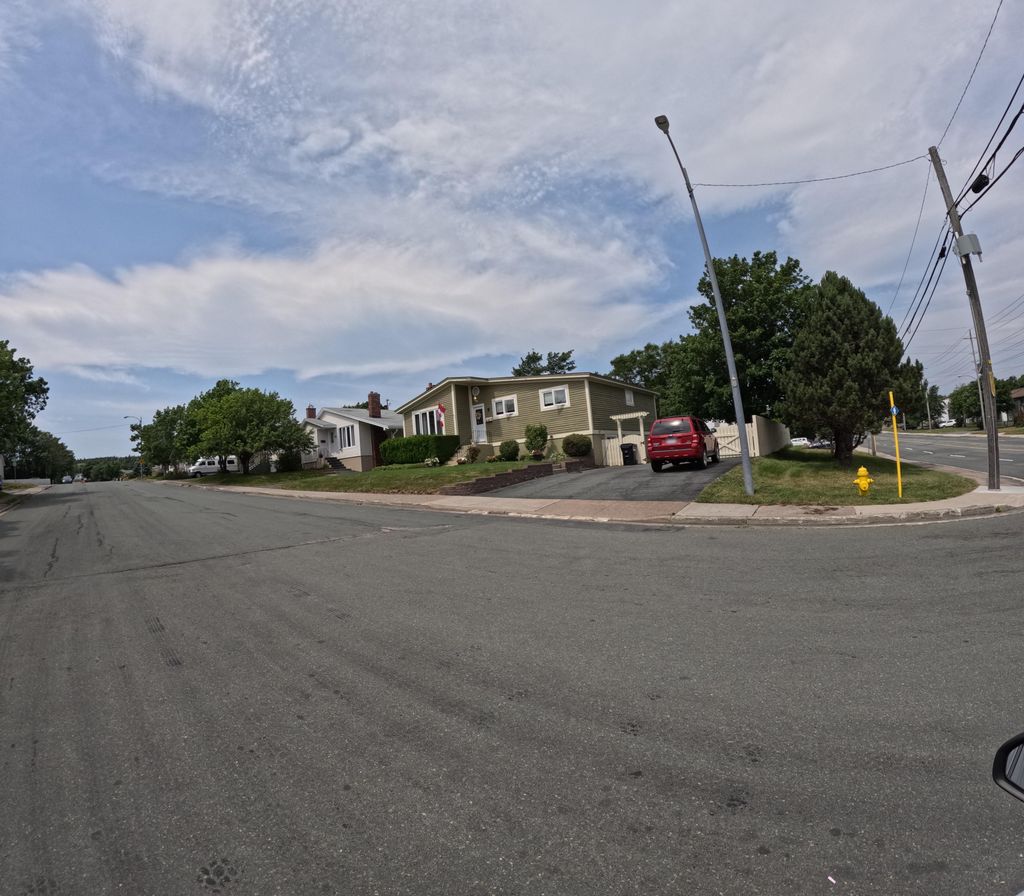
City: st_johns